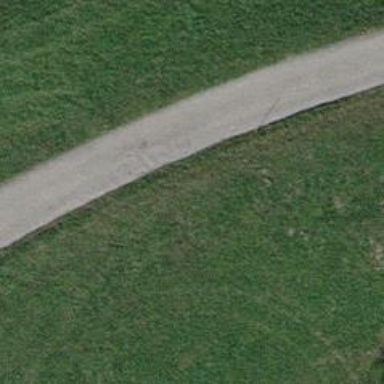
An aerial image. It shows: Unclassified road with asphalt surface.